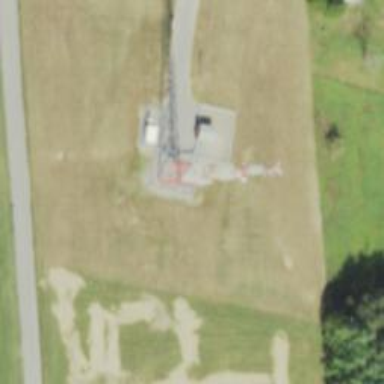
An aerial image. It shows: Communication mast tower.